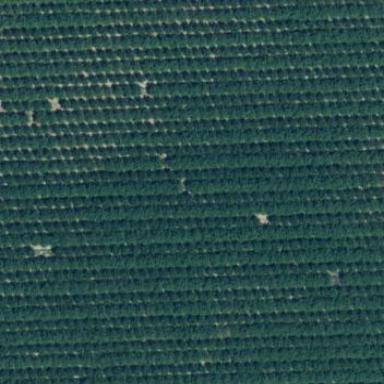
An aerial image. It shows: Almond orchard with rows of almond trees.